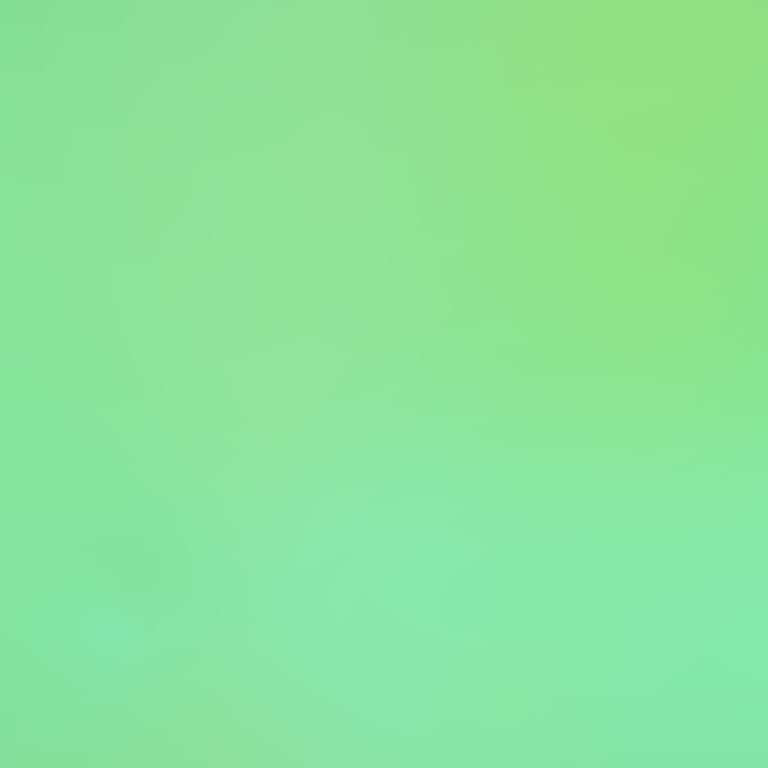
Abstract light effect, smooth gradient from soft green to light teal, calm atmosphere, diffuse light, no room, no furniture, no objects.